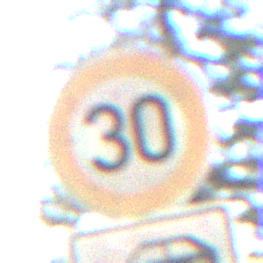
Verkehrszeichen: Geschwindigkeit30
Zusatzzeichen unten: HinweisDurchSinnbild14
Umgebung: Outdoor, Nature
Tageszeit: MorningAfternoon
Wetter: Clear
Licht: Natural
Jahreszeit: Winter
Kontrast: HighContrast